Question: I'm using Jqxgrid of jqwidgets.
I have taken a dropdown list in a grid.
I want to show dropdown list in editable mode by default on page load.
please have a look this screen shot where first dropdown showing as 'Please Choose' , it's coming on click on grid cell , how to bind it default.

Below is the code.
'''
{
text: 'Position of meter in Rack', datafield: 'MeterPositionInRack', width: 180, columntype: 'dropdownlist', editable: true,
createeditor: function (row, column, editor) {
var list = ['1', '2', '3' ,'4'];
editor.jqxDropDownList({ autoDropDownHeight: true, source: list, selectedIndex: 0 });
editor.jqxDropDownList.bind('select', function (event) {
var args = event.args;
var item = $('#jqxdropdownlist').jqxDropDownList('getItem', args.index);
alert('Selected: ' + item.label);
});
}
, initeditor: function (row, cellvalue, editor) {
var list1 = ['1', '2', '3', '4'];
console.log("initeditor: " + list1);
editor.jqxDropDownList({ autoDropDownHeight: true, source: list1, selectedIndex: 0 });
}
}
'''
Please help me.
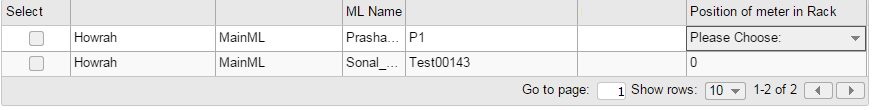
Answer: Jqxgrid has 'ready' properties to do anything after the grid is initialized and the binding is complete, so you can trigger begin update method:
'''
$("#jqxgrid").jqxGrid({
...
ready: function () {
$("#jqxgrid").jqxGrid('beginrowedit', 0);
},
...
});
'''
:
- <URL>